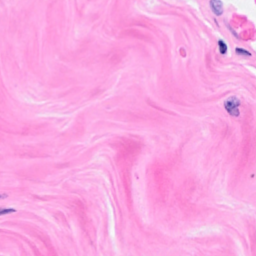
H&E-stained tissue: Breast